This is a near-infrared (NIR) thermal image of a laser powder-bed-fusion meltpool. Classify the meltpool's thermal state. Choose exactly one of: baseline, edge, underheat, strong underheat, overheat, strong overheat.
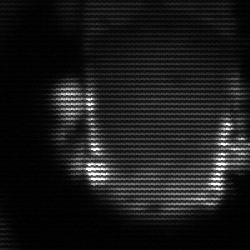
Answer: baseline